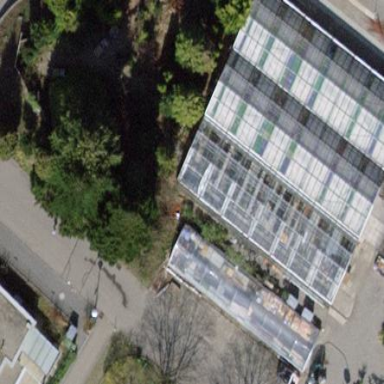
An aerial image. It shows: Garden center housed in greenhouse for horticulture.